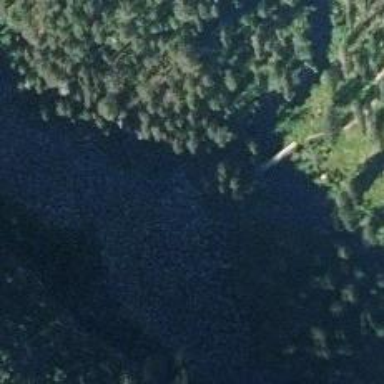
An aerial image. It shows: Path leading to bridge.